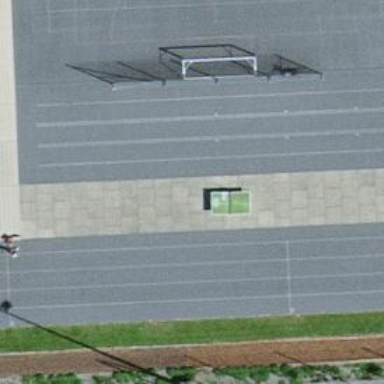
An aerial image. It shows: Pitch for leisure activities.